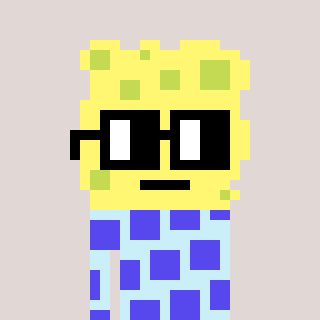
a pixel art character with square black glasses, a sponge-shaped head and a cold-colored body on a warm background